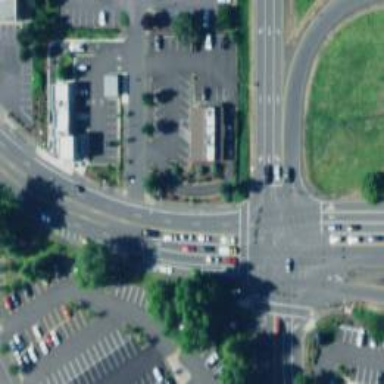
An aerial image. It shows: Solid stop line on the road marking.